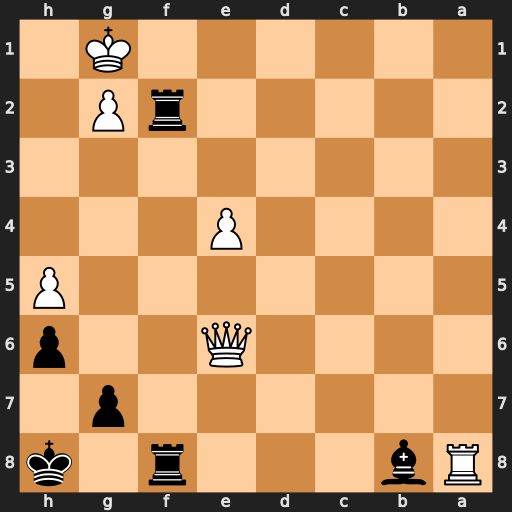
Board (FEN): Rb3r1k/6p1/4Q2p/7P/4P3/8/5rP1/6K1
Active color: b
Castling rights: -
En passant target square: -
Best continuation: Rf1#